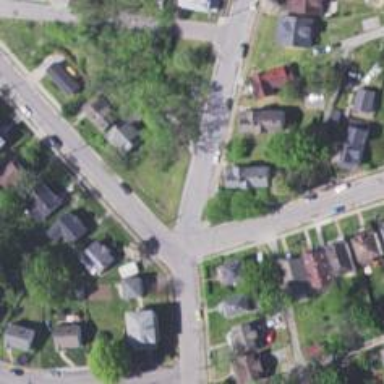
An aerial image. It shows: Neighborhood.